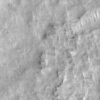
Label: not_dusty